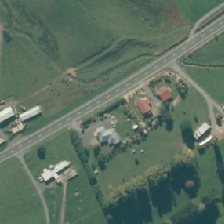
Land cover: urban_build_up